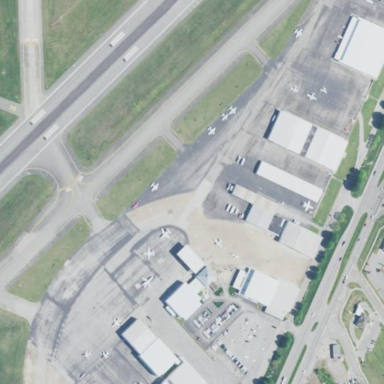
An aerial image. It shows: Apron at the airport.